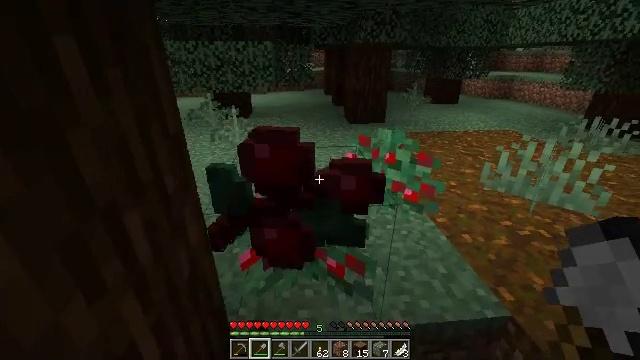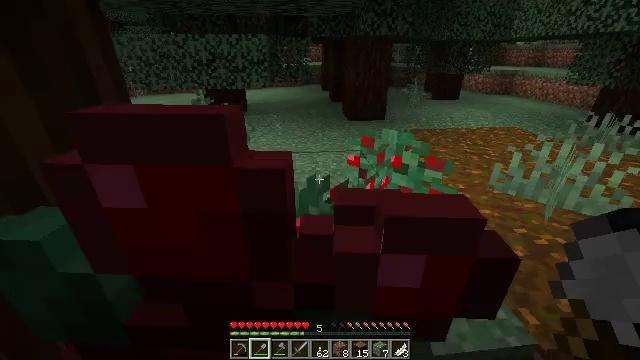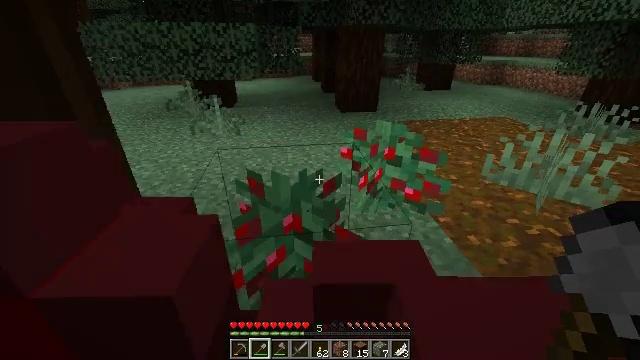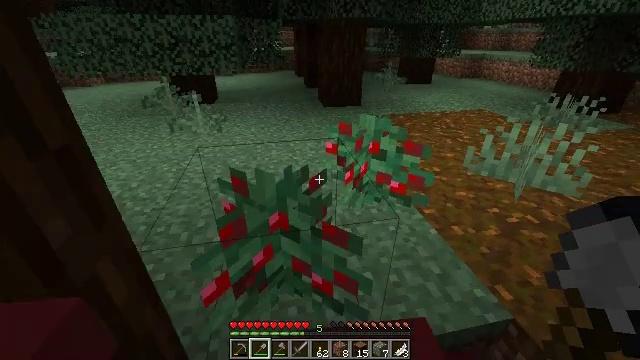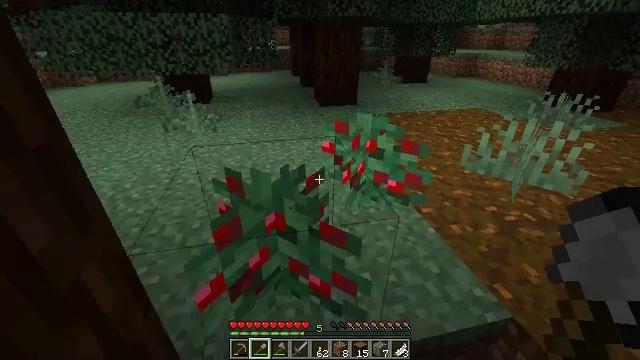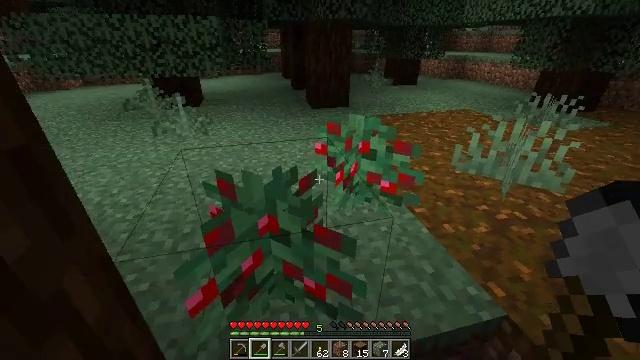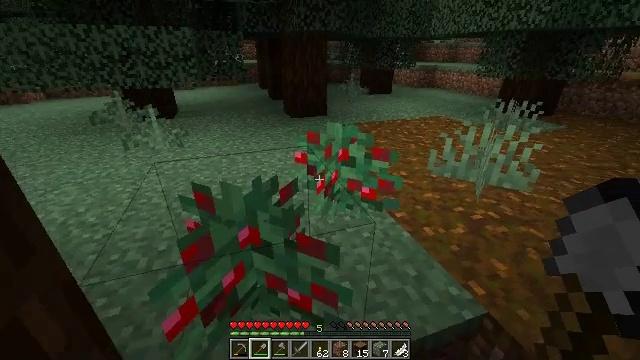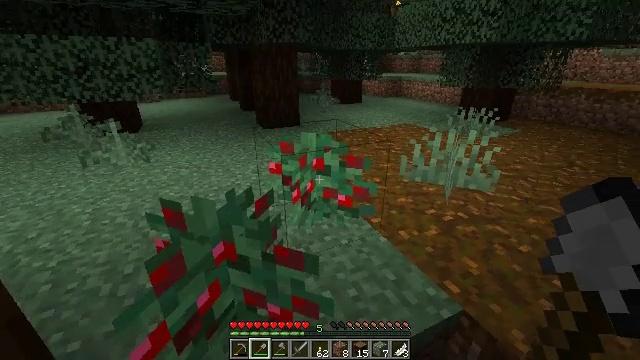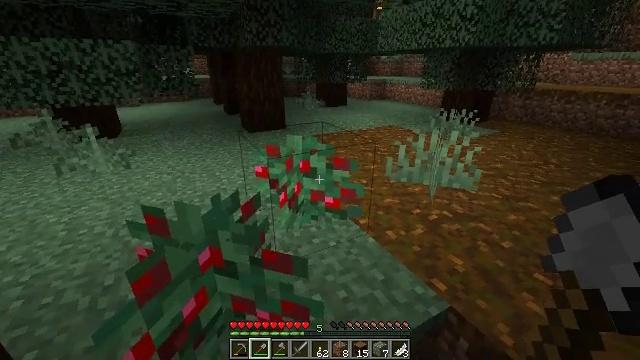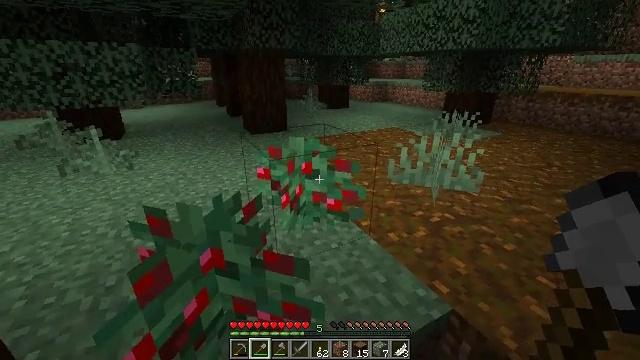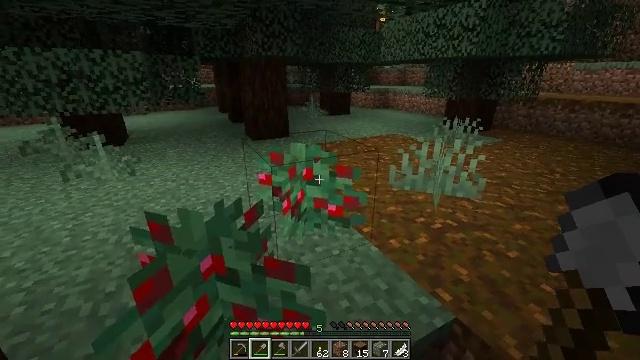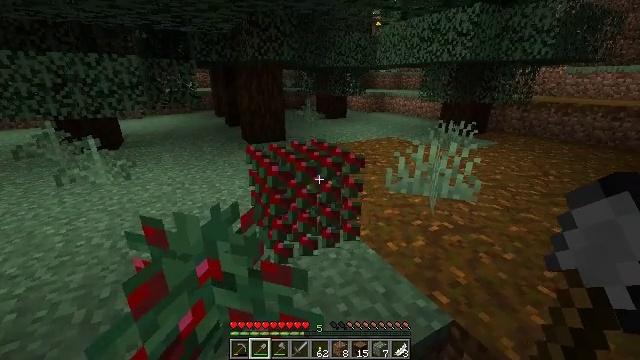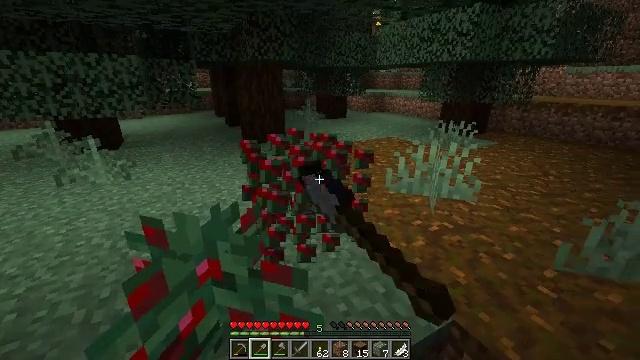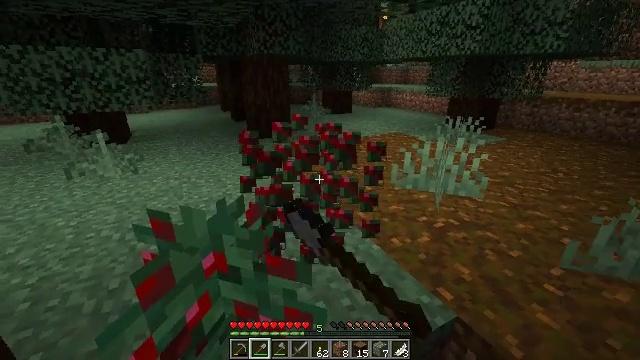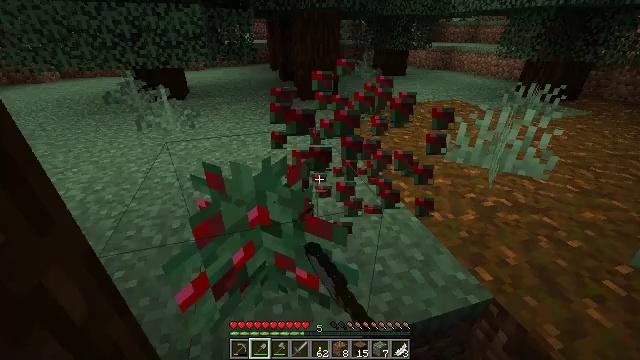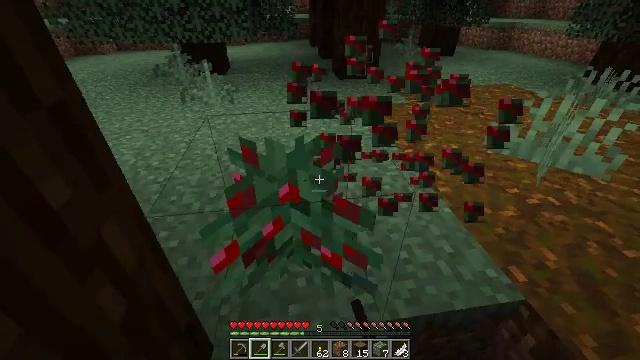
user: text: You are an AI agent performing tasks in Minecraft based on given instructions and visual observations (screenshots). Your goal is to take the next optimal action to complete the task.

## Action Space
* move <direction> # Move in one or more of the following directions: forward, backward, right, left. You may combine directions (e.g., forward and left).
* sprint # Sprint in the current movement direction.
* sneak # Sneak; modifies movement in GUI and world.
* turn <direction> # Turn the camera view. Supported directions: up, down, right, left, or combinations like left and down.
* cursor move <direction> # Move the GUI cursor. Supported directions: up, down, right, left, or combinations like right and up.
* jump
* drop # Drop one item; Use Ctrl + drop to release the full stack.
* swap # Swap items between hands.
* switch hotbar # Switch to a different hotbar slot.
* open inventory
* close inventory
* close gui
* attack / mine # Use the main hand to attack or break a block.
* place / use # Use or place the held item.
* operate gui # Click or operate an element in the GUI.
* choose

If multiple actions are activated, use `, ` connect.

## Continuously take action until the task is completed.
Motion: motion action
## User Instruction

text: Mine the sweet berry bush.
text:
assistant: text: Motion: turn down
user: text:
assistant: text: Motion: turn right and down
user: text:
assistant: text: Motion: turn right and down
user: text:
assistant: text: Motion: no_op
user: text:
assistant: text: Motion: turn right
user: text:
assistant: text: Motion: turn right and up
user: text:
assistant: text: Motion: turn right and up
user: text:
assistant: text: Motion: turn right
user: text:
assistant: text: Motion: no_op
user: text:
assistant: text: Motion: turn up
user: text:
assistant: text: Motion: attack / mine
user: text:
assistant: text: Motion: attack / mine
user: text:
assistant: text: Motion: turn left and down, attack / mine
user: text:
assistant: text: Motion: turn left and down
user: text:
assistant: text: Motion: turn left and down
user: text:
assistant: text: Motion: attack / mine
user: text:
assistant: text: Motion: attack / mine
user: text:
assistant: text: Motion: turn right and up, attack / mine
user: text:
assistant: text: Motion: turn right and up
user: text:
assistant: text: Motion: move forward, turn right
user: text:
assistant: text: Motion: move forward, turn right and down
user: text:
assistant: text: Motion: move forward and move left, turn right and down
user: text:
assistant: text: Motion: move forward and move left, turn right and down
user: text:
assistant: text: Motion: move forward and move left, turn right and down
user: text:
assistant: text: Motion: move forward and move left, turn right and down
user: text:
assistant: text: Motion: move forward and move left, turn right and down
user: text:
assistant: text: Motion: move forward and move left, turn right and down
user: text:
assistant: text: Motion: move forward, turn right and down
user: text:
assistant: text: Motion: move forward, turn right and down
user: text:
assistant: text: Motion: move forward, turn right